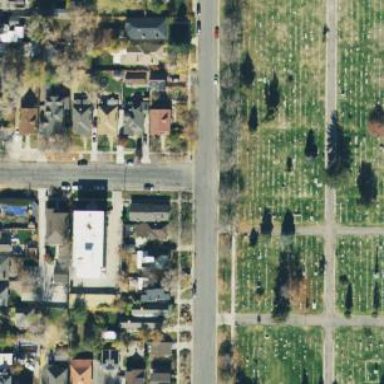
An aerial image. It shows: Sector in the cemetery.